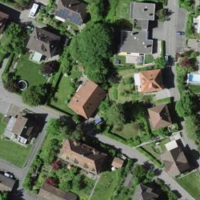
EUNIS habitat code: 54
Species observed at this site:
Fraxinus excelsior